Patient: sex F, age 41
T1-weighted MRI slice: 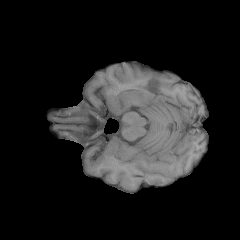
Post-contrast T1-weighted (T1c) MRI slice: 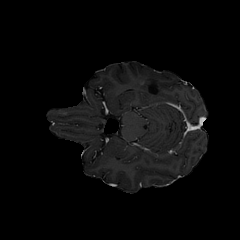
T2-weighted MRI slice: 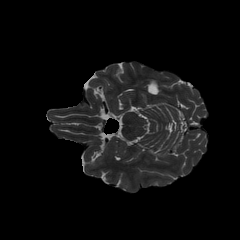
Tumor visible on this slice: no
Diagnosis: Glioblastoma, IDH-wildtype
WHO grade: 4